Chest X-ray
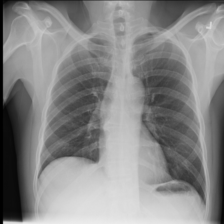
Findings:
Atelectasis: negative
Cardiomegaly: negative
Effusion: negative
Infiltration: positive
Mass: negative
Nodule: negative
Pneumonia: negative
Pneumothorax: negative
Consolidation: negative
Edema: negative
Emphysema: negative
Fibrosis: negative
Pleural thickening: negative
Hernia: negative